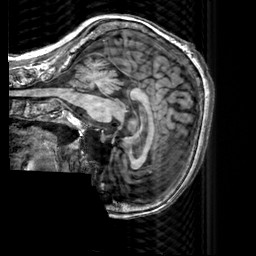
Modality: T1w
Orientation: sagittal
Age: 65
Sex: female
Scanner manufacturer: siemens
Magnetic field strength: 3 T
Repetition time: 2.3 s
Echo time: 0.00303 s